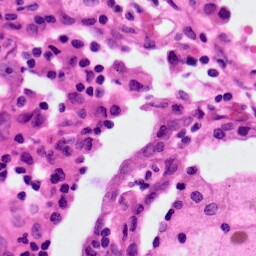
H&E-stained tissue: Lung